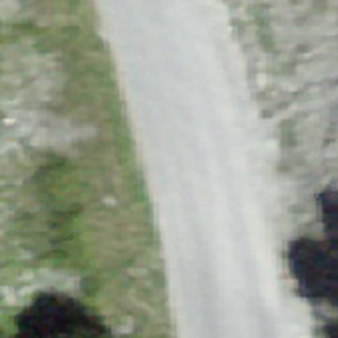
Label: other